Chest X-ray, PA view. Patient: 49 years old, sex M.
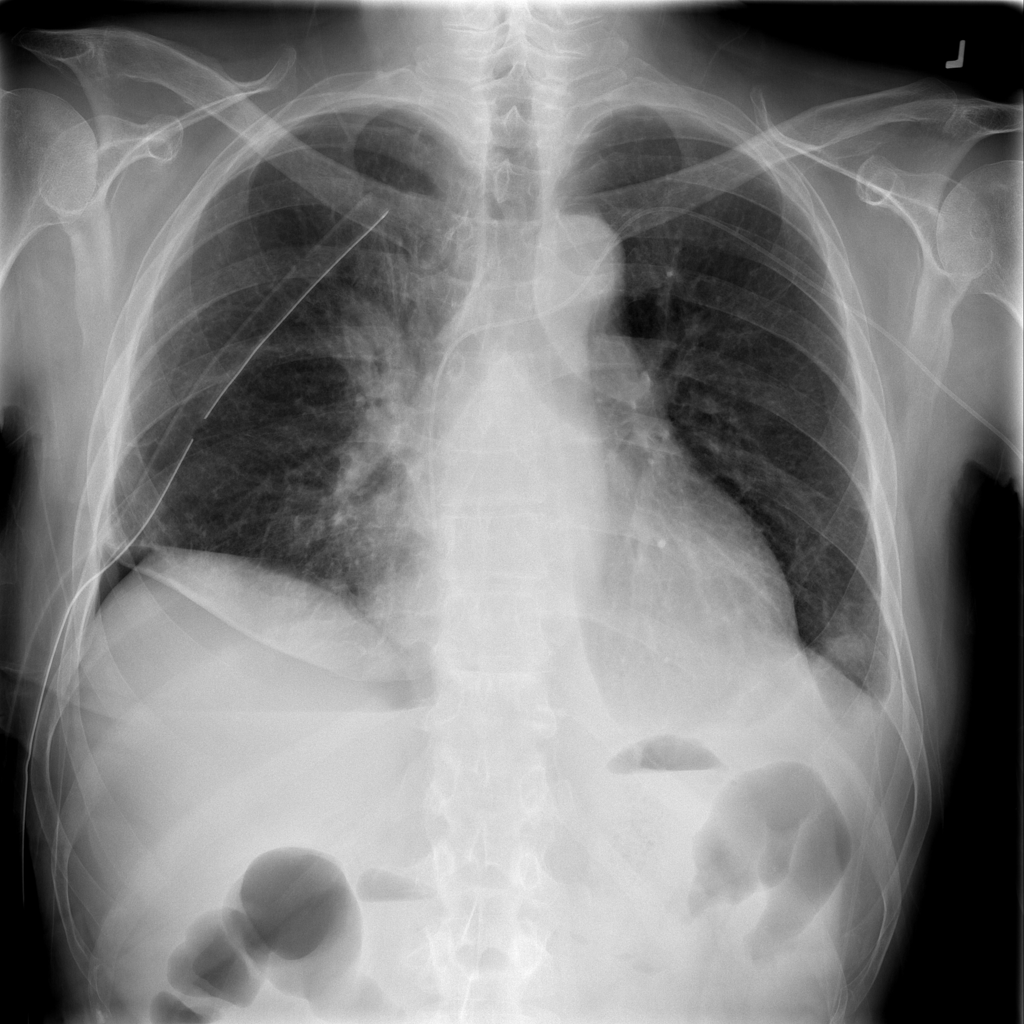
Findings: Cardiomegaly, Effusion